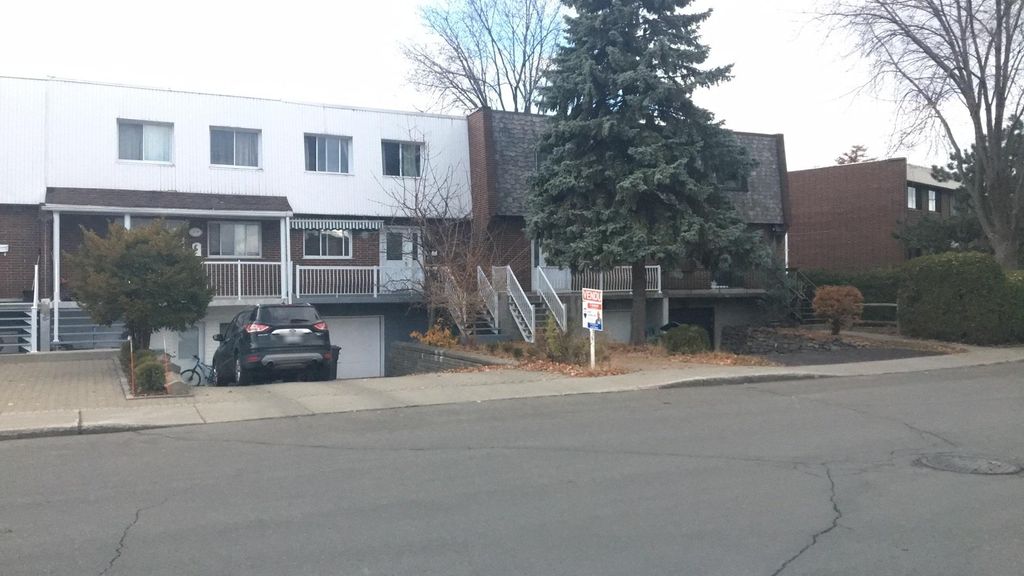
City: montreal